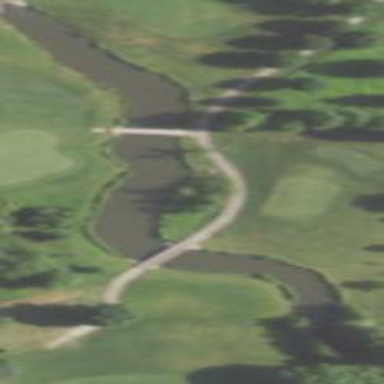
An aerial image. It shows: Scenic view of water hazard on golf course. The natural water feature adds beauty to the landscape.